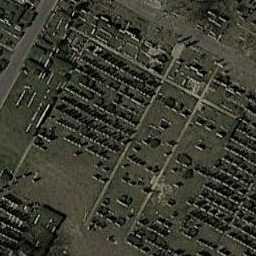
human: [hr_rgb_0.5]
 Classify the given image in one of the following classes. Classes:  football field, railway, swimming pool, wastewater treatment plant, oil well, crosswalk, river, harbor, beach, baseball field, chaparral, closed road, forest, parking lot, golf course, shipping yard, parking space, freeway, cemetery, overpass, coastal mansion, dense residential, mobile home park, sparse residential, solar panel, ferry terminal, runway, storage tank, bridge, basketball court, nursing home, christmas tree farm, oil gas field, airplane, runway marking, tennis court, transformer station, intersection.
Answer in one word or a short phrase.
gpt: cemetery